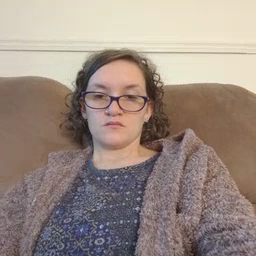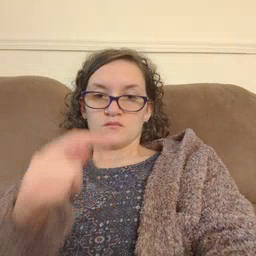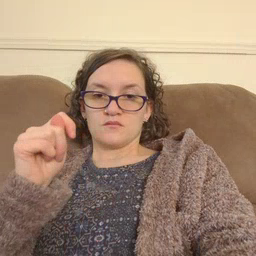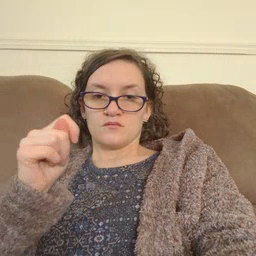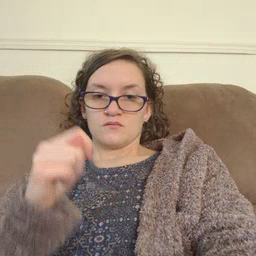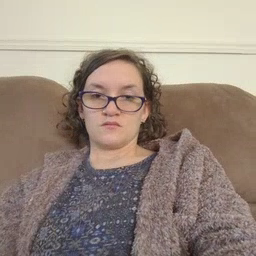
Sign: toy